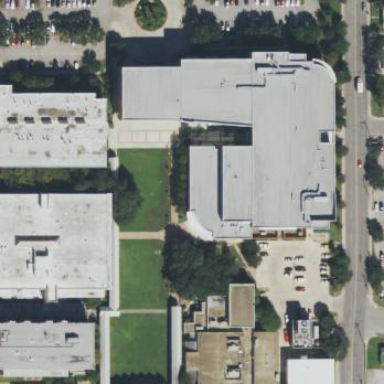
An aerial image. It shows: College building.